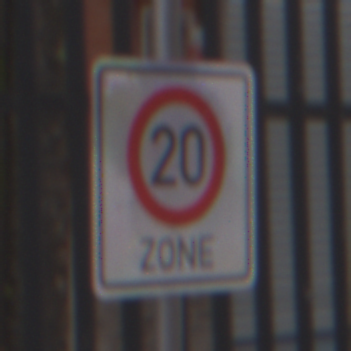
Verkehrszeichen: BeginnZone20
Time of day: MorningAfternoon
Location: Outdoor (Urban)
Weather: Overcast
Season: NotSpecified
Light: Natural